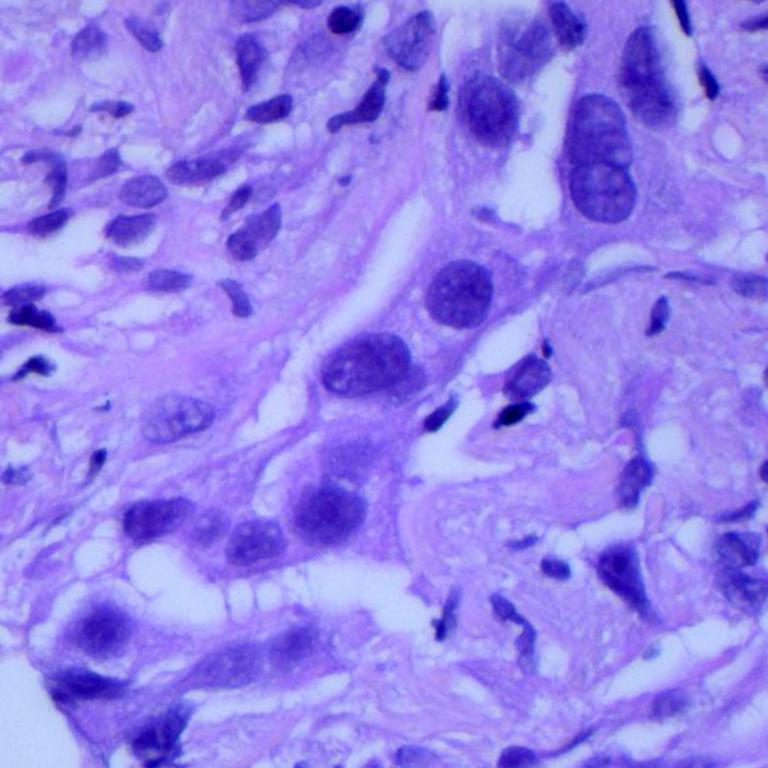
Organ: lung
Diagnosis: adenocarcinomas